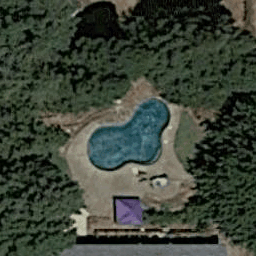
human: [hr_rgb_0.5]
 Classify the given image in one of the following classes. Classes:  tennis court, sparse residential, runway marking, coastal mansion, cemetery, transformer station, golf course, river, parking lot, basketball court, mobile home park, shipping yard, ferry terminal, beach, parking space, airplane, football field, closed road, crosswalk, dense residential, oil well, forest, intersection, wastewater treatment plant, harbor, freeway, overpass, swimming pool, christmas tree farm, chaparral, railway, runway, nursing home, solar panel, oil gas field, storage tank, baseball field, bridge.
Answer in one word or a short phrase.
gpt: swimming pool